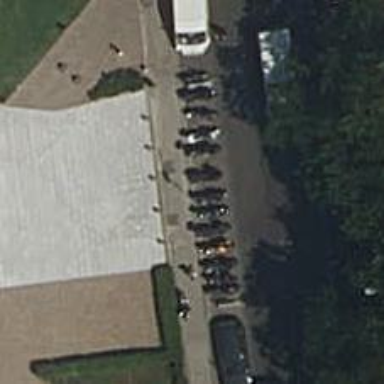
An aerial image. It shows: Motorcycle parking facility.